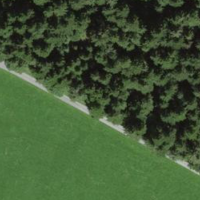
EUNIS habitat code: 43
Species observed at this site:
Sorbus aucuparia